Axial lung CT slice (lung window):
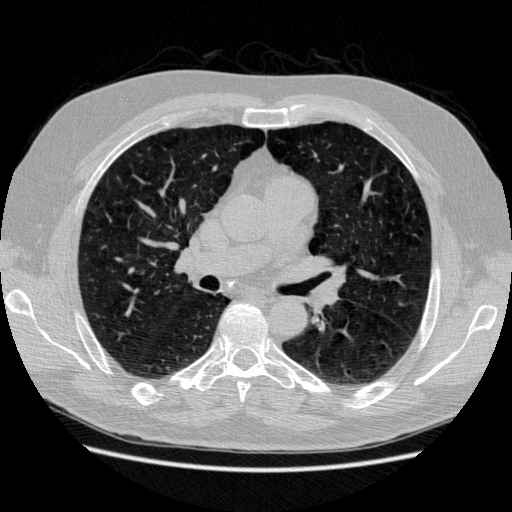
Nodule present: no